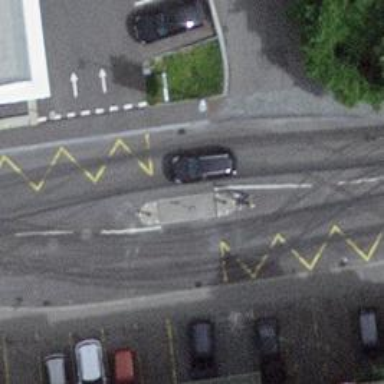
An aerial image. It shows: Traffic calming island.